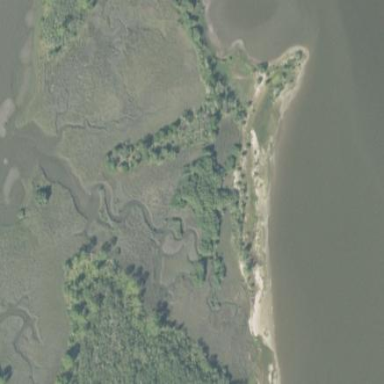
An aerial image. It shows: Wetland area dominated by mangroves.